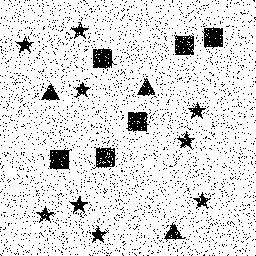
Squares: 6
Triangles: 3
Stars: 9
Total shapes: 18